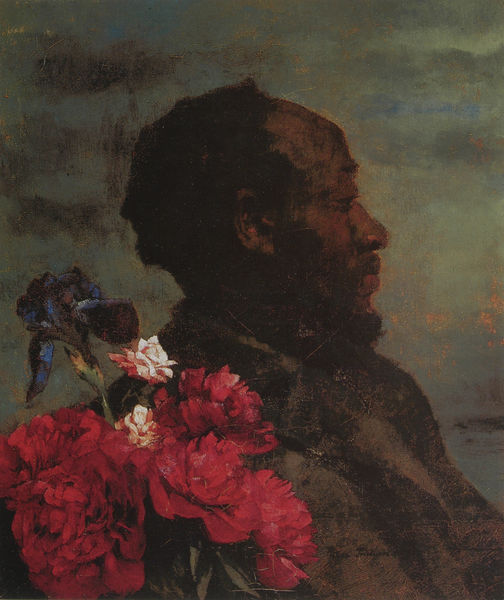
Titel: Mohr mit Pfingstrosen
Künstler: Heinrich Wilhelm Trübner
Standort: Heidelberg
Institution: Kurpfälzisches Museum der Stadt Heidelberg
Schlagwörter: blau, blätter, dunkel, gemälde, himmel, mann, meer, schatten, wasser, weiß, wolken, grün, impressionismus, see, sitzen, abend, blume, blumen, braun, bunt, grau, haar, hell, hintergrund, mund, nase, ohr, profil, schwarz, stirn, blick, blüte, blüten, rose, rosen, rot, alt, bart, jacke, wand, bärtig, gesicht, kragen, mensch, bildnis, portrait, porträt, öl, auge, haare, mantel, lippen, locken, rosa, seitlich, düster, sonnenuntergang, seitenansicht, strauss, stil, kinnbart, revers, pfingstrose, silouette, betrachter, blumenstrauss, stiel, neger, stengel, seite, lilie, nelke, halbglatze, afrikaner, dunkelhäutig, fernweh, iris, krauss, pfingsrosen, pfingstrosen, schwarzer, schwertlilie, sehnsucht, sicht, üppig, kraus, portät, scharzer, gefüllt, veilchen, nelken, chinese, mongole, farbiger, blumr, sihlouette, otrait, männerkpopf, liris, bartiris